Aerial crown-view tile of a tropical tree (Barro Colorado Island, Panama), acquired 20250217:
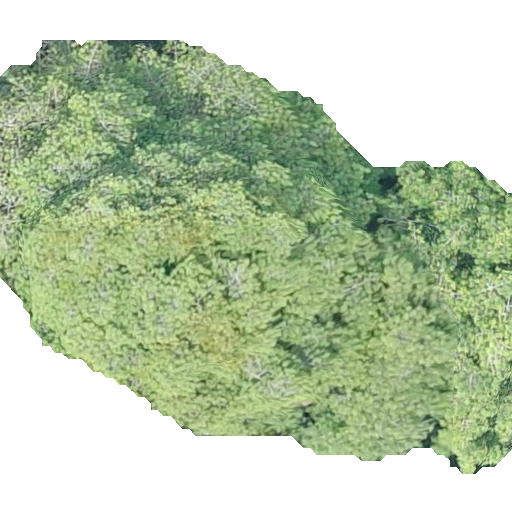
Species: Virola surinamensis
GBIF accepted scientific name: Virola surinamensis
Crown area: 262.894 m²